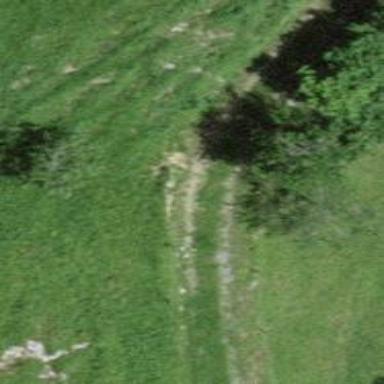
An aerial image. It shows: Track with grass surface. The track type is grade3.